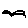
Label: bird